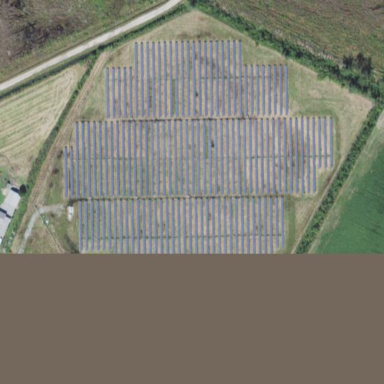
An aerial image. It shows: Solar power plant using photovoltaic technology.